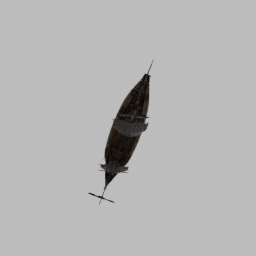
Label: mechanical